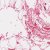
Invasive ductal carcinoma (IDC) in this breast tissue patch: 0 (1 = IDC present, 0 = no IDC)